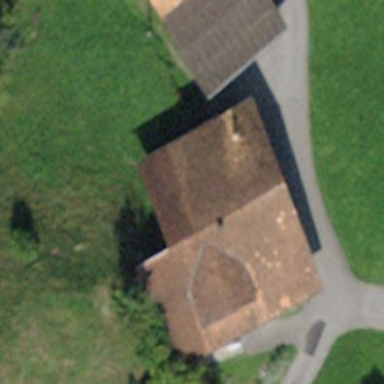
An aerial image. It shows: Simple and straightforward house.